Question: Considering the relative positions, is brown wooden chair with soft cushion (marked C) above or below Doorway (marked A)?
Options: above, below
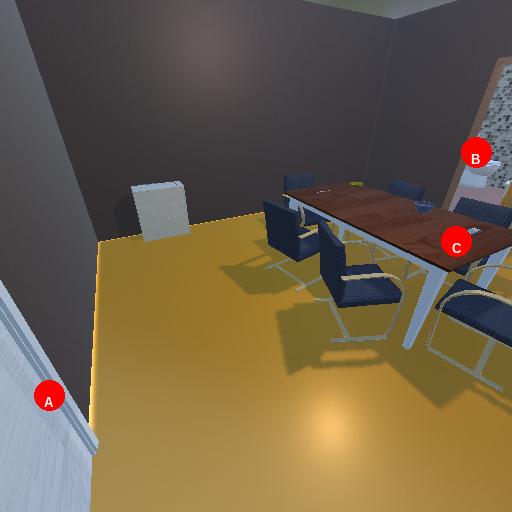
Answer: above